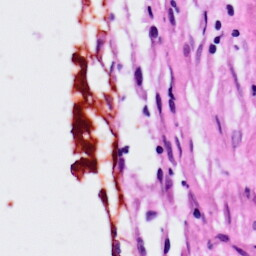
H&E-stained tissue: Lung